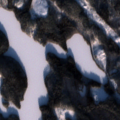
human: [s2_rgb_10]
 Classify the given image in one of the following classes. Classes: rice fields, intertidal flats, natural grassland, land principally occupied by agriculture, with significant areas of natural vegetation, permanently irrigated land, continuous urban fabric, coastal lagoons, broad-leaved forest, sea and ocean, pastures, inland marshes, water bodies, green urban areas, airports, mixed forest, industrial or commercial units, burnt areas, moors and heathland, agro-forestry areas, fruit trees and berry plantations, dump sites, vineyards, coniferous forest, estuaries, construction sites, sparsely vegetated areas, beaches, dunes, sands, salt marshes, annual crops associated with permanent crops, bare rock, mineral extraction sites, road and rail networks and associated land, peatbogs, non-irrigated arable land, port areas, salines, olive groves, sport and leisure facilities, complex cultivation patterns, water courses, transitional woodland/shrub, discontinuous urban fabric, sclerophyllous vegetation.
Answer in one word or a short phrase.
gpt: coniferous forest, mixed forest, transitional woodland/shrub, water bodies